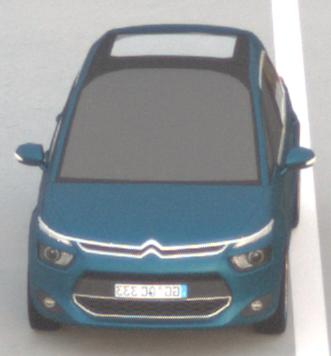
Make: Citroen
Model: Grand C4 Picasso VTi 120
Detailed model: Grand C4 Picasso (II)
Model produced from: 2013/10
Model produced until: 2015/02
Doors: 5
Color: blue
Road condition: dry road
Daytime: sunrise or sunset
Contrast: low contrast